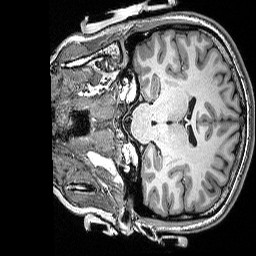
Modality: T1w
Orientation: coronal